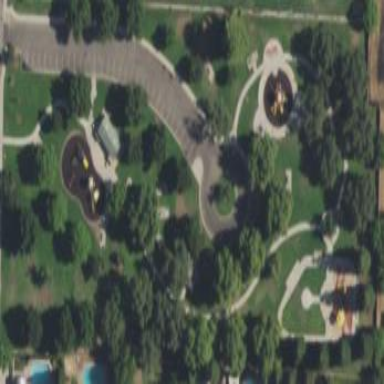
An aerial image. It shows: Park.